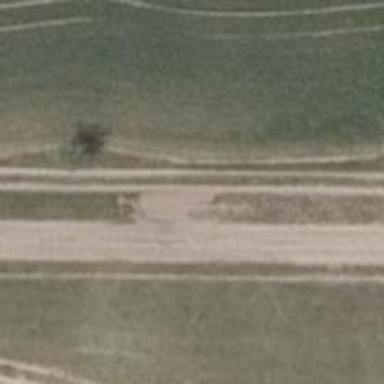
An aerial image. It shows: Grass track with Grade 4 tracktype.